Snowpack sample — Loveland Pass, Silver Plume, Colorado, USA (2/11/26, 12:00 PM MST)
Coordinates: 39.663, -105.886
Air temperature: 35 °F
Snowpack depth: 82 cm
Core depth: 30 cm
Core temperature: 28.4 °F
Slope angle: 13°, slope face: 12°
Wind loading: high
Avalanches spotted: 1
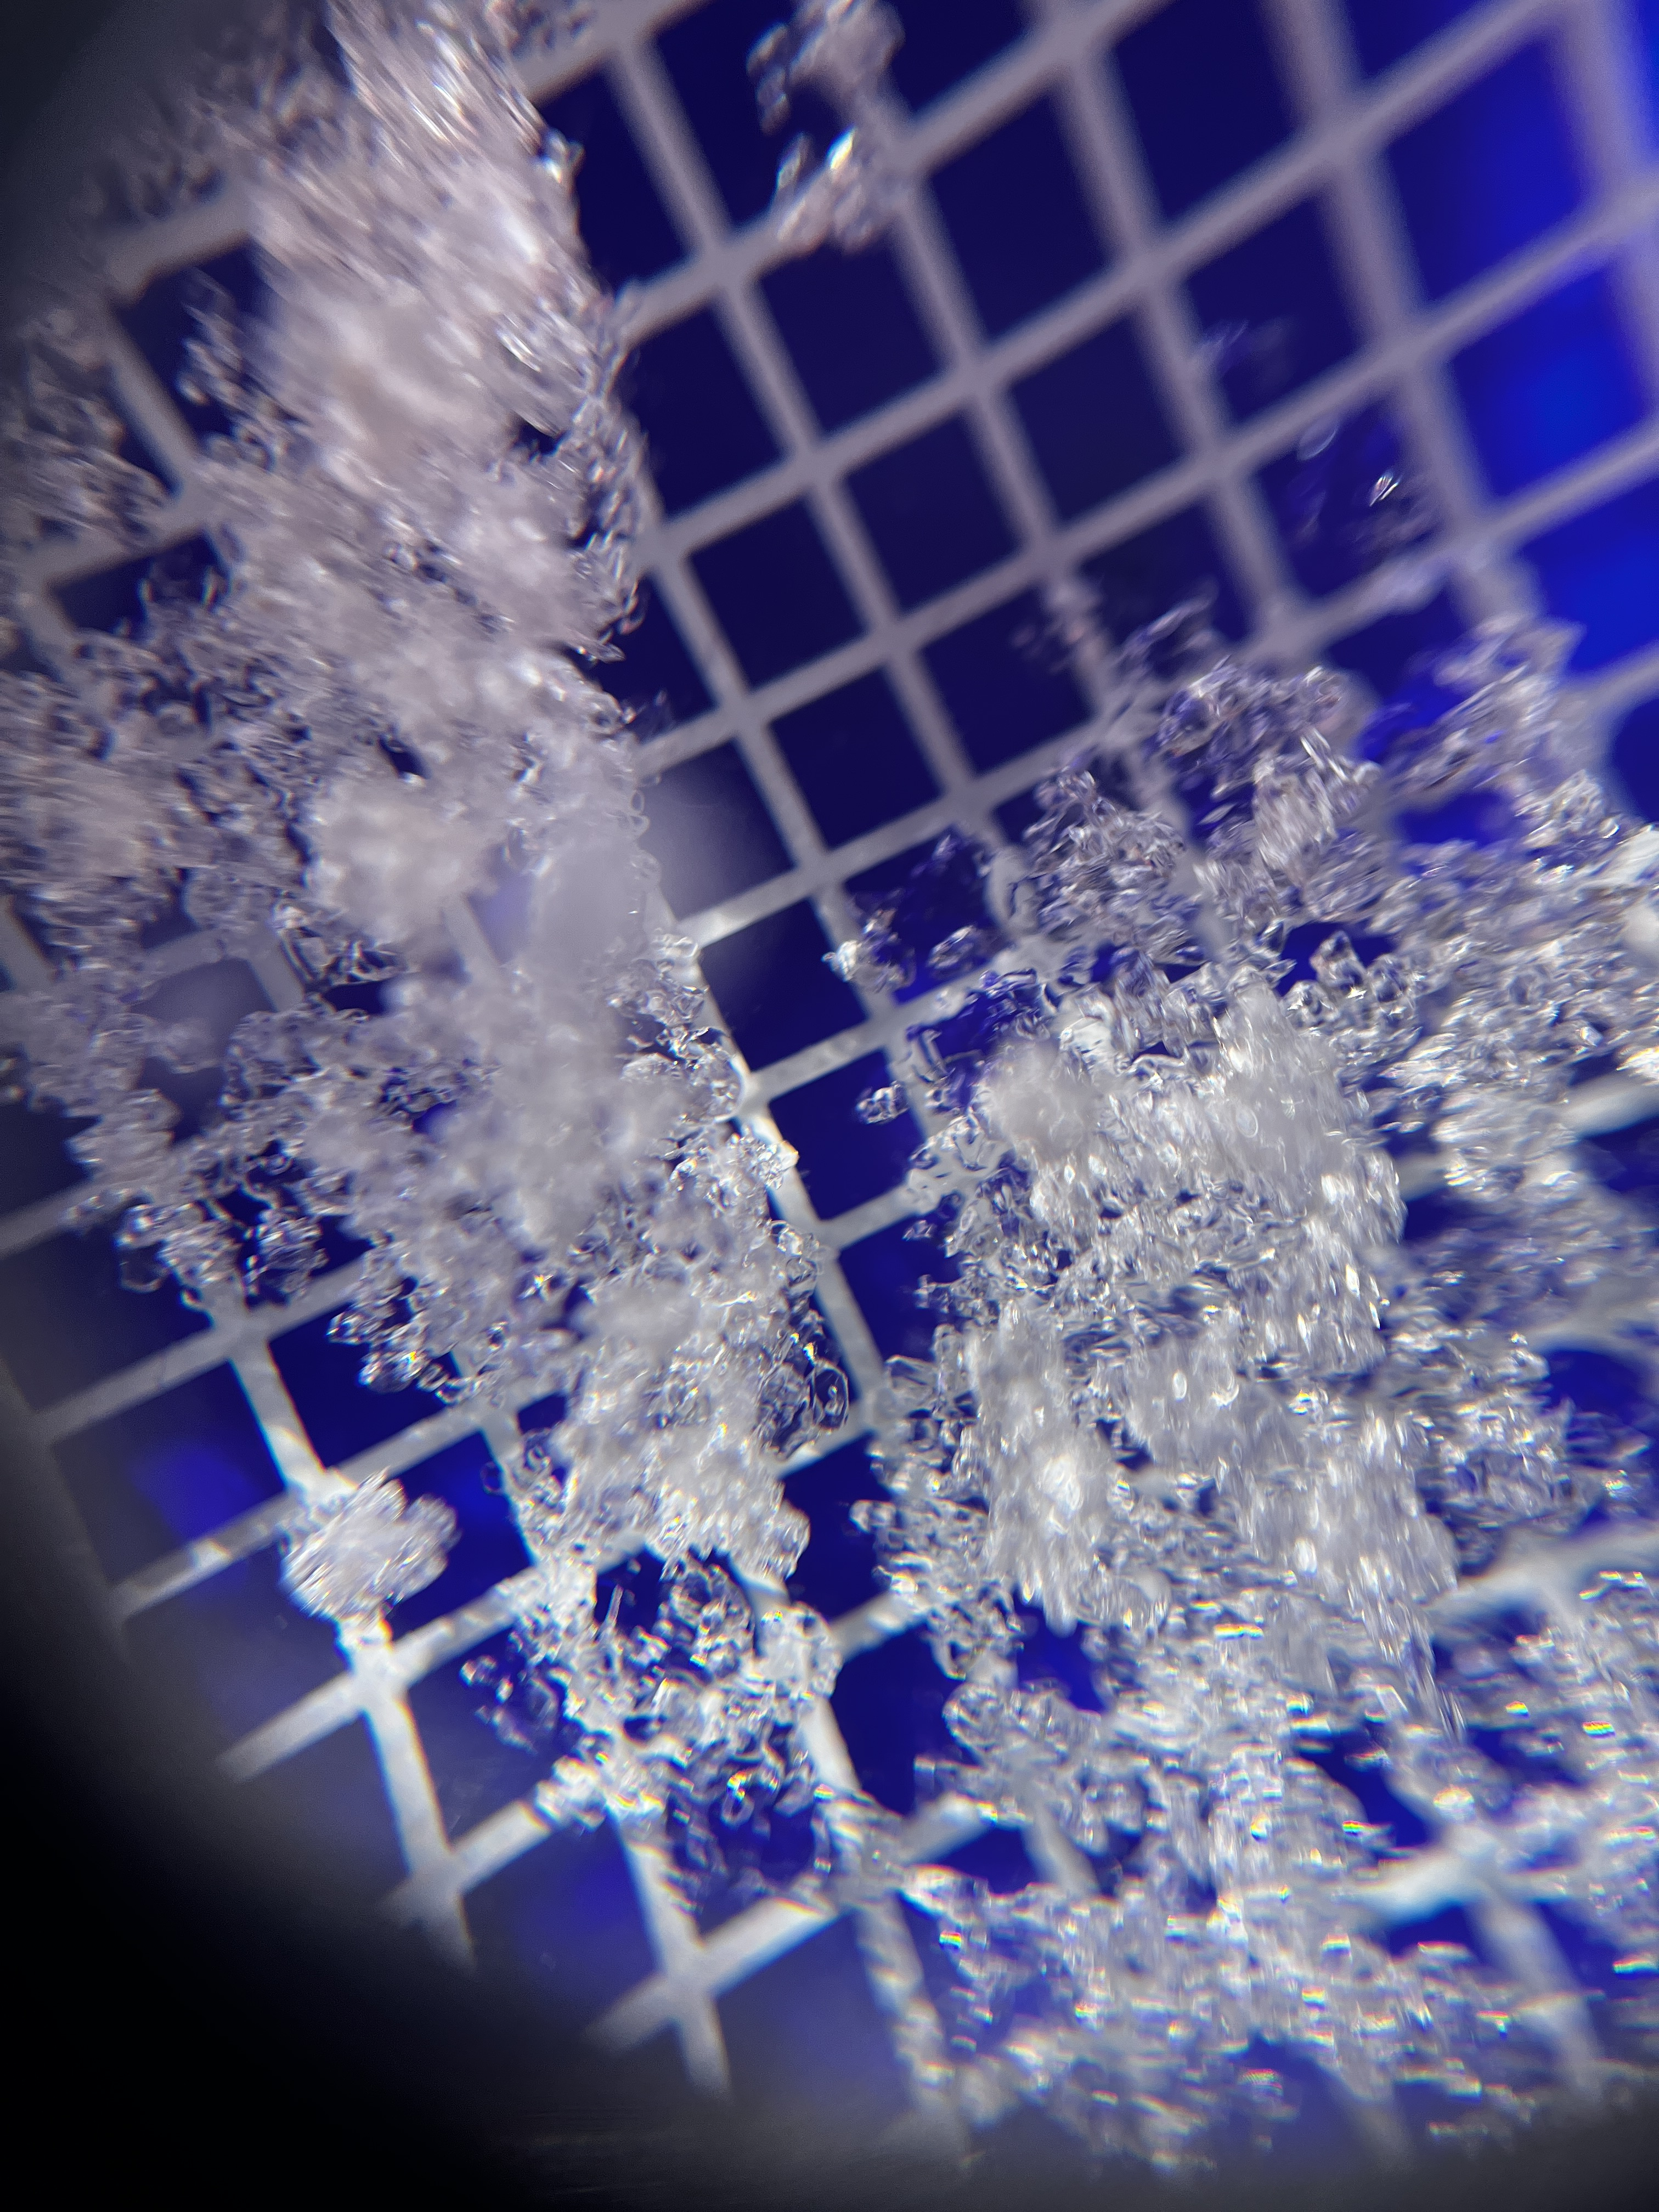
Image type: magnified_profile
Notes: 1 small avalanche spotted on the north side of the bowl, lots of wind loading